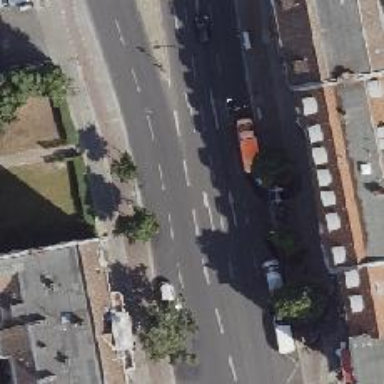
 oriented parallel. Both sidewalks and cycle track are present along the road."